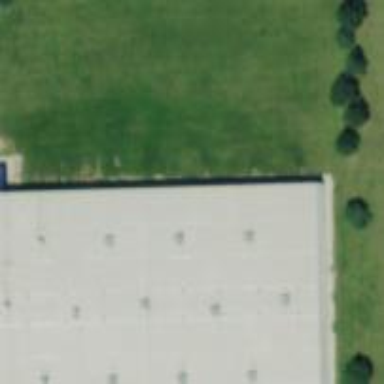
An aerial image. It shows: Warehouse.